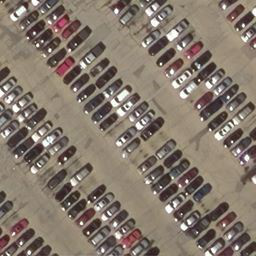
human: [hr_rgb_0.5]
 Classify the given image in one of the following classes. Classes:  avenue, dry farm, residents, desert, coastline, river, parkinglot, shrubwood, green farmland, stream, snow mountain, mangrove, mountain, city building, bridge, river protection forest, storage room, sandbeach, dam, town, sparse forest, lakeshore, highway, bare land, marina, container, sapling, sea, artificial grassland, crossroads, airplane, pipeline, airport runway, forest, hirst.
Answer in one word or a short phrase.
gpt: parkinglot